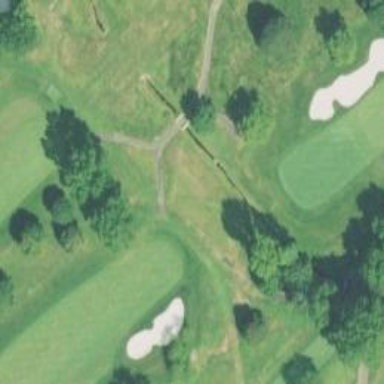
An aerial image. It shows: Pathway for golfing.